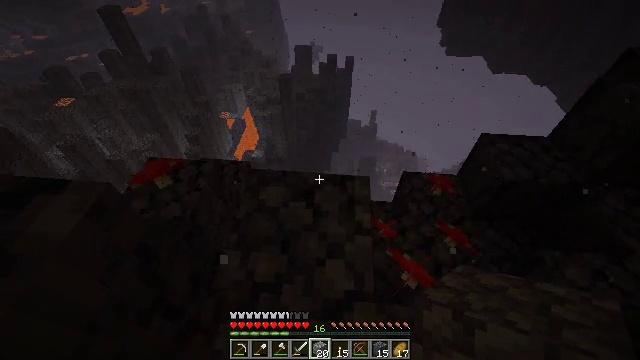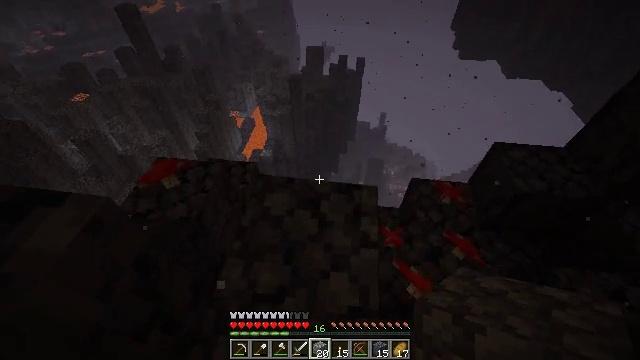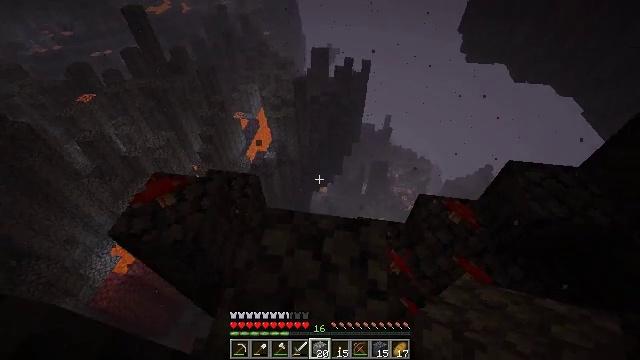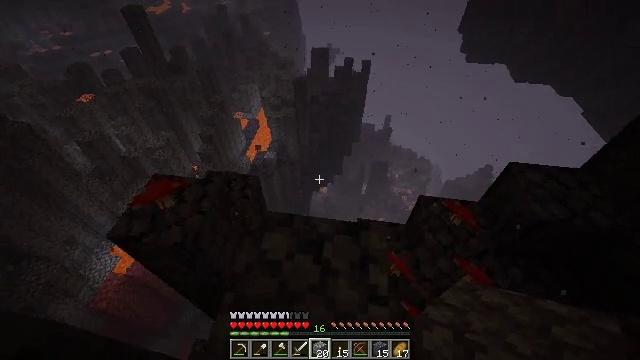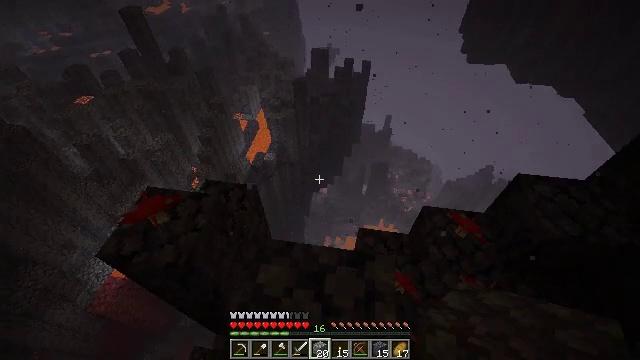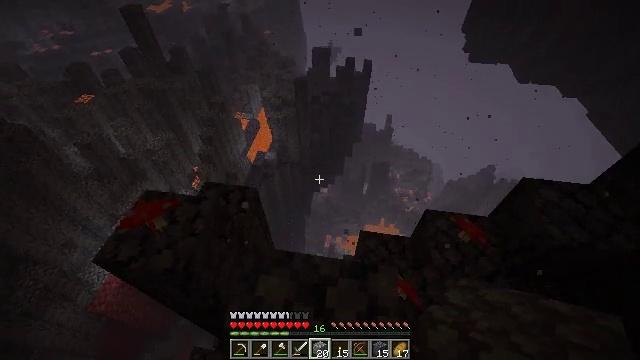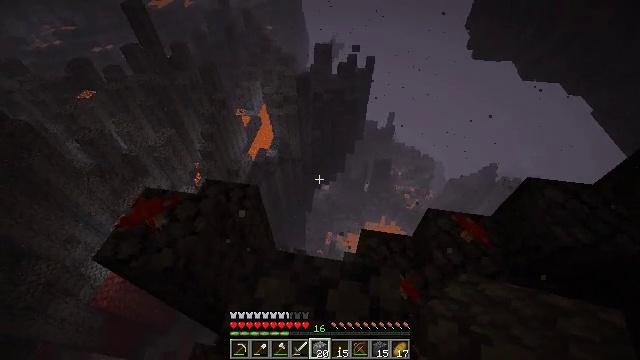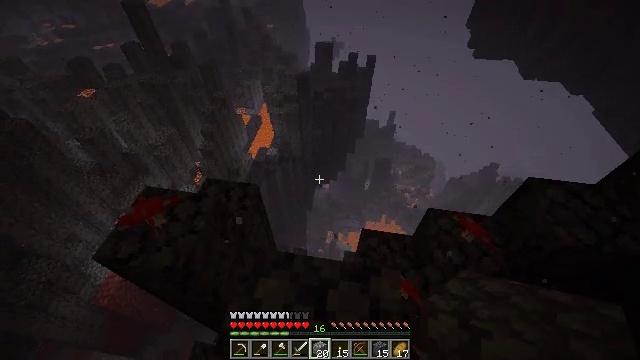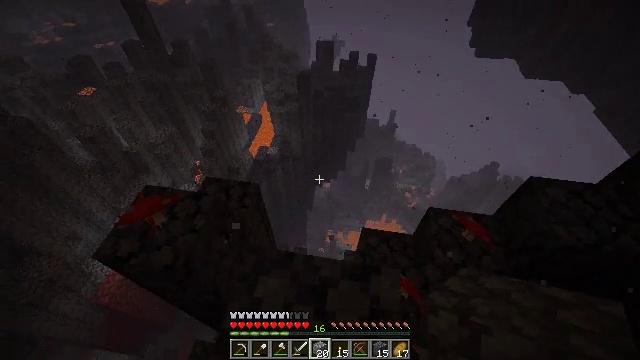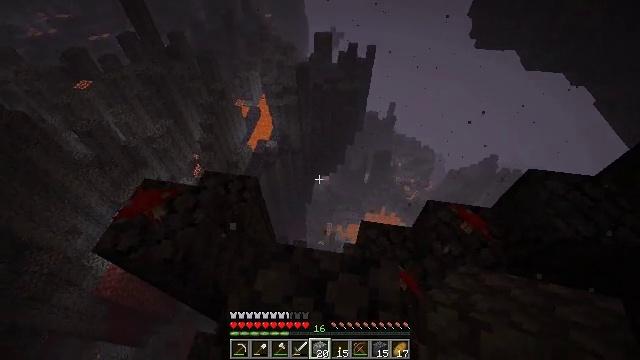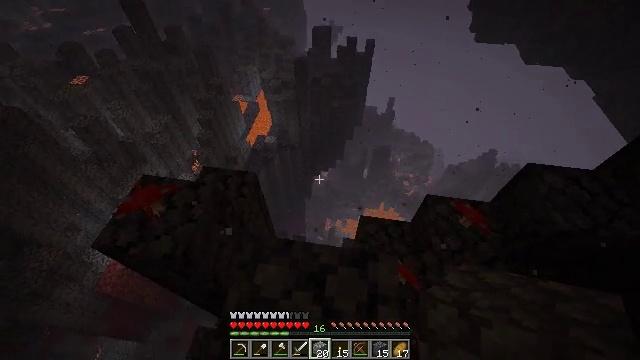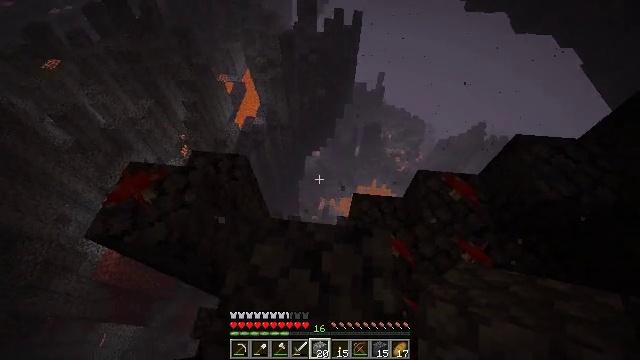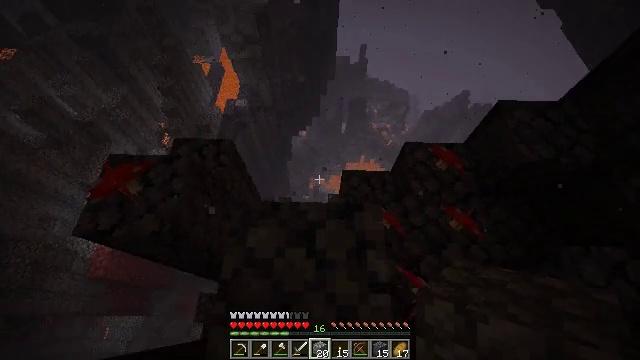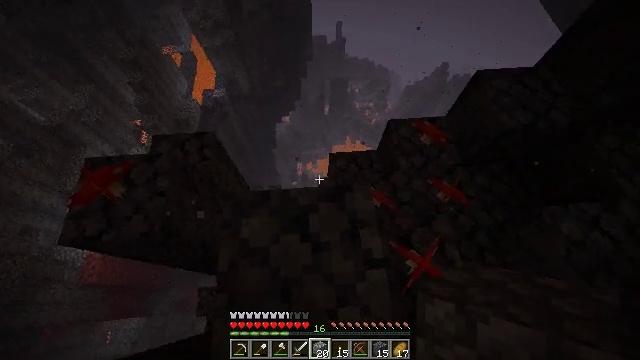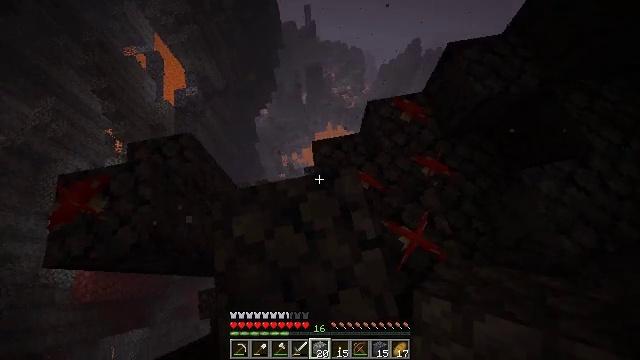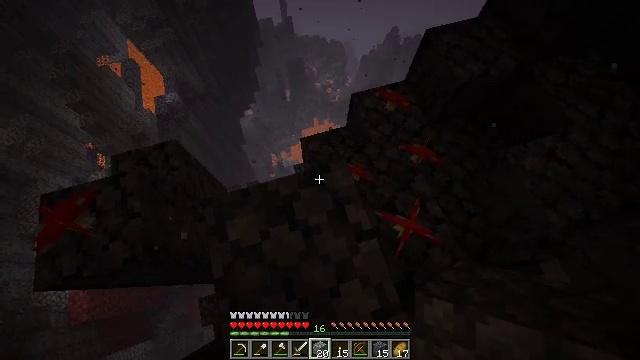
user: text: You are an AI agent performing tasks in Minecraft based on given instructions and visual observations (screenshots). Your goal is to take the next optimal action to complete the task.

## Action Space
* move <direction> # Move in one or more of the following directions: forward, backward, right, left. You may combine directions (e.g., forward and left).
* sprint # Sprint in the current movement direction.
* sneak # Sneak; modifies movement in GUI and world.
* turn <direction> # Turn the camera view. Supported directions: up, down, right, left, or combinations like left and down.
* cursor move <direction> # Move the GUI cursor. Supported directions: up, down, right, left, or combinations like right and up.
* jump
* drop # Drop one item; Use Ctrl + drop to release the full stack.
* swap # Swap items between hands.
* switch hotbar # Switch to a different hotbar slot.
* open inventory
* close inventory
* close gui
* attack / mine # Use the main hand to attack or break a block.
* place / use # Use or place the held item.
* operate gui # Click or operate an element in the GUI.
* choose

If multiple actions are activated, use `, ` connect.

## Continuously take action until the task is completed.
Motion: motion action
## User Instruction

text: Break the red mushroom to collect it.
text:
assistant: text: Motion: move forward, turn left
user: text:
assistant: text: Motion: move forward, turn left
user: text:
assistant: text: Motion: move forward
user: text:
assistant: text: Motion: no_op
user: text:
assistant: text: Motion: no_op
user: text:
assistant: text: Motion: no_op
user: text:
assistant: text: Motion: no_op
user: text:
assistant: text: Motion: no_op
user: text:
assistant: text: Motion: turn down
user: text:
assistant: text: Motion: turn down
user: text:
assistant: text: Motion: turn right and down
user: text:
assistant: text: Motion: turn right and down
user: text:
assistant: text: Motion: turn right and down
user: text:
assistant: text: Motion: turn right and down
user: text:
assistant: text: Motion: turn right
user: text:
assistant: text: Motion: no_op
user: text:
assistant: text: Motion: no_op
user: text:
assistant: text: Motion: no_op
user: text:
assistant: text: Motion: no_op
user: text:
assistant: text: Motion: no_op
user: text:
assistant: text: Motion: turn right
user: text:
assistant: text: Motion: turn right
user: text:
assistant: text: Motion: turn right
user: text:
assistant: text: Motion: turn right
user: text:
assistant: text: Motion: turn right
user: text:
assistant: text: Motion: turn right
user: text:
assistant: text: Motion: turn right
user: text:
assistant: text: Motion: turn right
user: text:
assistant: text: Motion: turn right
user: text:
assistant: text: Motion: move forward, turn right